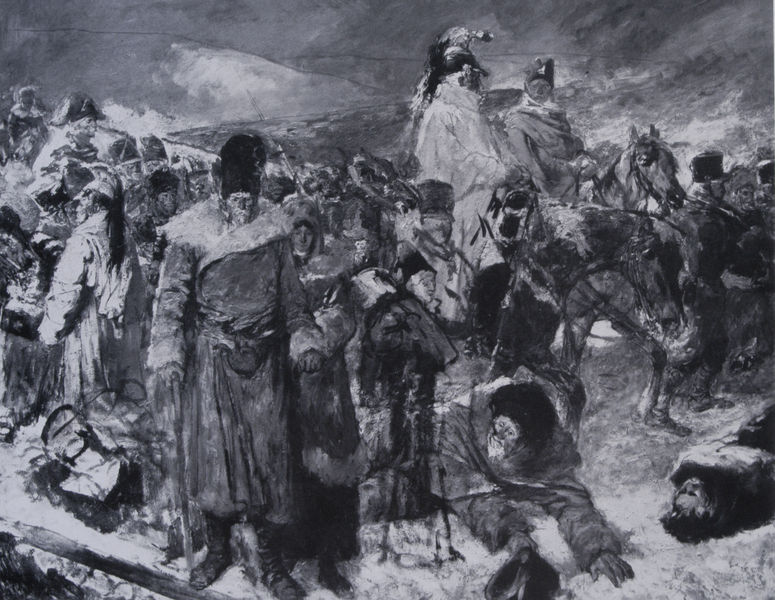
Titel: Trümmer der Großen Armee
Künstler: Otto von Faber du Faur
Standort: München
Institution: Neue Pinakothek
Schlagwörter: berg, dunkel, felsen, gemälde, gruppe, hand, himmel, mann, umhang, weiß, wolken, frauen, landschaft, menschen, sitzen, frau, grau, hut, hüte, köpfe, männer, rücken, schwarz, vordergrund, zeichnung, eis, schnee, malerei, alt, kappe, kappen, mütze, mützen, falten, kragen, pelz, stehen, steine, tod, tot, hände, hügel, kalt, mantel, sitzend, pferd, pferde, reiter, stock, fell, reiten, zaumzeug, zügel, liegen, schuhe, russland, berge, farben, gebirge, winter, krieg, luft, schlacht, soldaten, nasen, korb, menzel, liegend, flucht, foto, fotografie, blut, kälte, schwarzweiss, militär, uniform, leichen, soldat, tote, verletzte, mäntel, moskau, napoleon, helm, kreiger, stiefel, armee, feldzug, heer, sieg, helme, pelzmantel, sterben, kavallerie, ross, general, umhänge, frost, schlitten, fellmütze, pelzmütze, russe, gewehre, rösser, verwundet, bitte, fellmützen, gefallene, graustufen, grautöne, kaltluft, kinderwagen, lat, mienen, pelt, russen, russlandfeldzug, rückzug, schlachtross, schnauben, treck, verwundete, winterschlacht, gefallen, tuschezeichnung, grausam, gefallener, gewähre, kosak, solken, kosakenmütze, soldaten russland napoleon pelzmützen schwarz-weiß, shwarzweiss, vätercehn frost, fedlzug